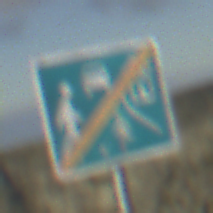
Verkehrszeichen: EndeVerkehrsberuhigterBereich
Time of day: SunriseSunset
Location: Outdoor (Nature)
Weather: PartlyCloudy
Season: NotSpecified
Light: Natural